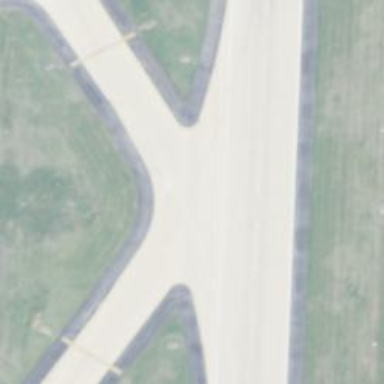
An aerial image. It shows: Image of taxiway at airport.